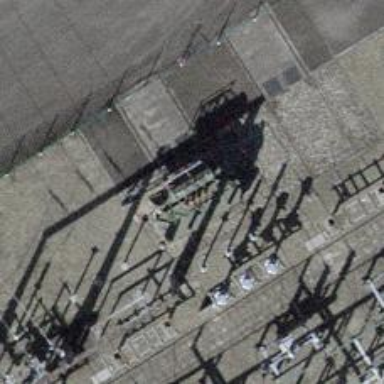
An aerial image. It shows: Transformer is shown.